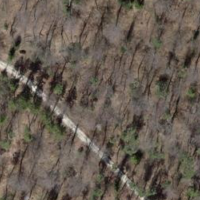
EUNIS habitat code: 41
Species observed at this site:
Melittis melissophyllum
Pulmonaria obscura